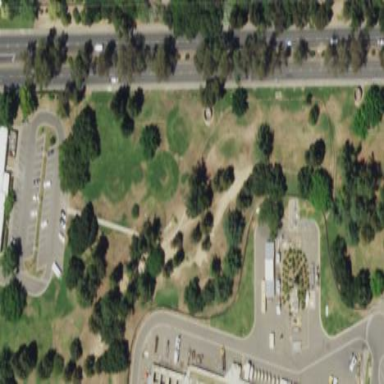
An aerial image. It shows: Lovely park for leisure and relaxation.